Question: I had this task :
Given the following array, write a program that reverses all array elements then prints them.
int x[] = {1,2,3,4,5,6,7,8,9,10};
then i wrote that code :
'''
int main() {
int x[] = {1,2,3,4,5,6,7,8,9,10};
int y[10] ;
int i;
i=0 ;
for(i=0 ; i<10 ; i++) {
x[i]=y[9-i] ;
}
printf("
The reversed array is :
{ ") ;
i=0 ;
for(i=0 ; i<10 ; i++) {
printf("%d ,",y[i] ) ;
}
printf("}") ;
return(0) ;
}
'''
and the output was this

what is wrong with the code ?
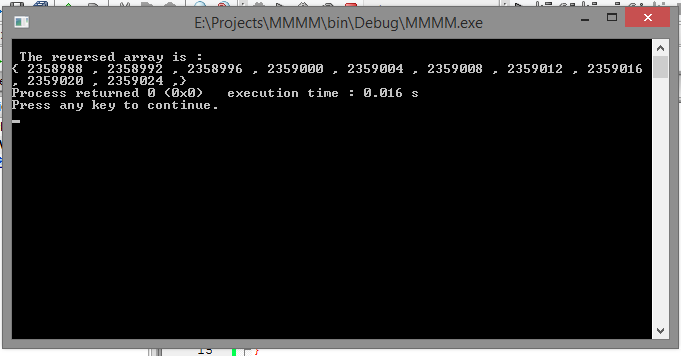
Answer: The problem is in this line:
'x[i]=y[9-i] ;'
You are assigning to 'x'; however, 'x' is your input data. The 'y' array is uninitialized, so when you assign values from it to 'x', you get garbage data. This is why generic variable names like 'x' and 'y' are generally discouraged; it's easy to mix them up and make mistakes like this.
Anyway, if you switch that around, and assign the values from 'x' to 'y' instead, it should fix your problem.